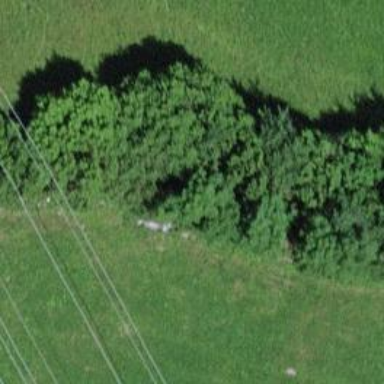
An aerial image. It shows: Hedge barrier.